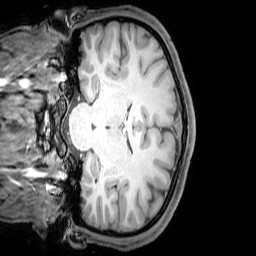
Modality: T1w
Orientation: coronal
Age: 20
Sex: male
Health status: healthy
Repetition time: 0.081 s
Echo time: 0.037 s